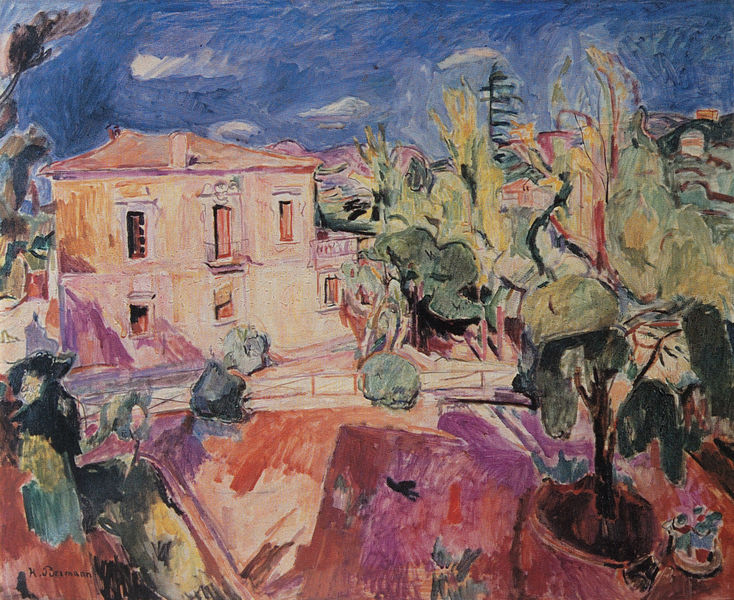
Titel: Villa Gorki Sorrent
Künstler: Hans Purrmann
Standort: Bochum
Institution: Kunstsammlung (Museum Bochum)
Schlagwörter: baum, blau, blätter, himmel, schatten, vogel, wasser, wolken, aquarell, bäume, cezanne, gelb, grün, impressionismus, landschaft, stadt, braun, bunt, fenster, frankreich, licht, pastell, schwarz, tür, dach, haus, park, rot, weg, wolke, zaun, expressionismus, fauves, flächig, malerei, öl, erde, natur, sonne, pflanzen, rosa, kamin, garten, balkon, blumentopf, topf, farbig, sommer, fassade, süden, moderne, farben, nabis, mauer, farbe, hecke, lila, violett, platz, van gogh, dunkelblau, striche, stadtansicht, pink, provence, klassische moderne, viel, stift, villa, expressiv, marktplatz, matisse, farbigkeit, henri matisse, stifte, hecken, fauvismus, duktur, eigenfarbe, fremdfarbe, himeml, pinel, purrmann